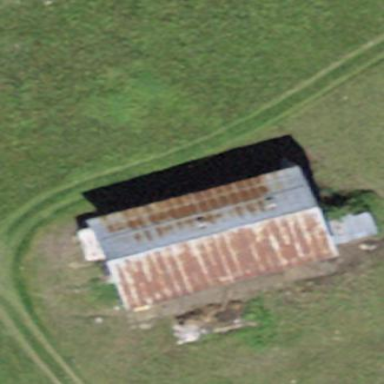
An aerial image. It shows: Farm auxiliary building.